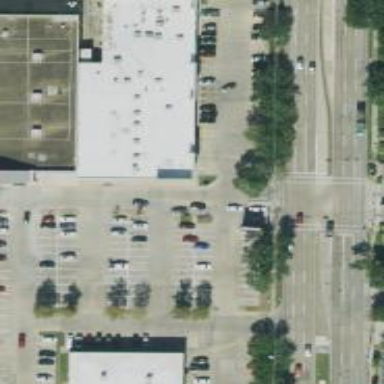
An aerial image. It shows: Parking space is available.